Question: Wondering if anyone knows if the feature to allow add-in's for Visual Studio 2010 xml comment viewer was cut in the final release?? What I am talking about specifically is this:

I took this image from this page on MSDN (<URL> I can't seem to find even one addin with this functionality, anyone know?
Thanks,
Jeff Lundstrom
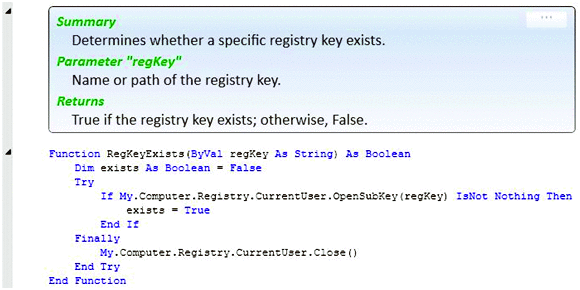
Answer: It was a prototype someone built, not intended to ship. As it stands, some people internally have played around with it, though still not with the intent of shipping it anytime soon. Sorry :(
(It could be written as an extension, as the prototype was, but I'm also not aware of anyone else, internal or external, who has).